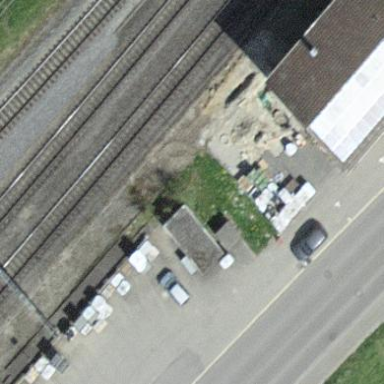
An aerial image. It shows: Supermarket located in building.